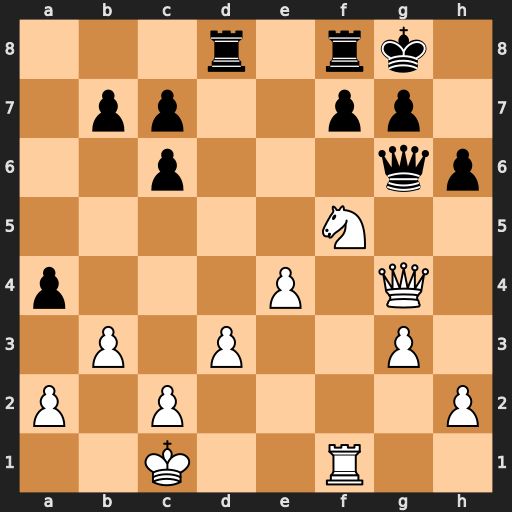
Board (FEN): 3r1rk1/1pp2pp1/2p3qp/5N2/p3P1Q1/1P1P2P1/P1P4P/2K2R2
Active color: w
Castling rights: -
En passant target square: -
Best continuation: Ne7+ Kh7 Nxg6